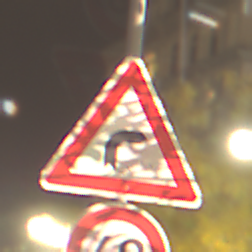
Verkehrszeichen: KurveRechts
Zusatzzeichen unten: Geschwindigkeit40
Umgebung: Outdoor, Urban
Tageszeit: Night
Wetter: Clear
Licht: Artificial
Jahreszeit: NotSpecified
Kontrast: HighContrast